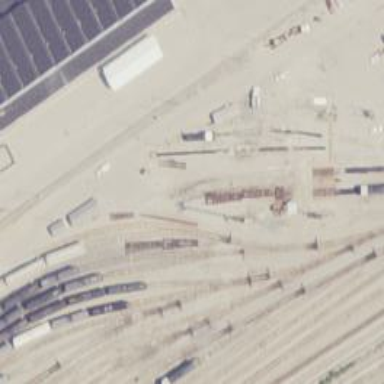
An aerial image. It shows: Railway yard used for servicing trains.